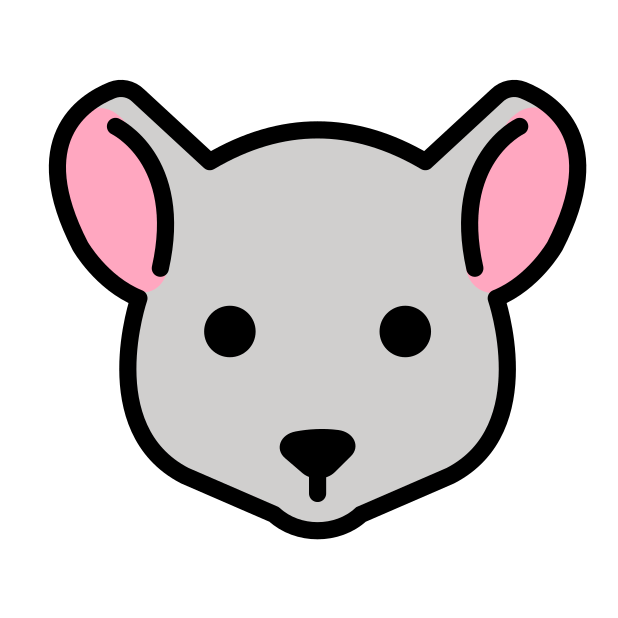
Emoji: 🐭
Name: mouse face
Unicode: 0x1f42d